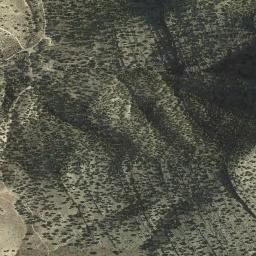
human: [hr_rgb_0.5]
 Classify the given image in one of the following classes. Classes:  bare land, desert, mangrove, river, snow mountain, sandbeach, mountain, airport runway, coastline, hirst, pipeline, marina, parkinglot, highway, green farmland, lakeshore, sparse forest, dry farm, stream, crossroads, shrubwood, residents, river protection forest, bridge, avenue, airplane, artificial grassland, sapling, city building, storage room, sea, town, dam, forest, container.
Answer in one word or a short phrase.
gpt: mountain